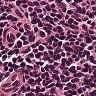
Metastatic tissue present: no